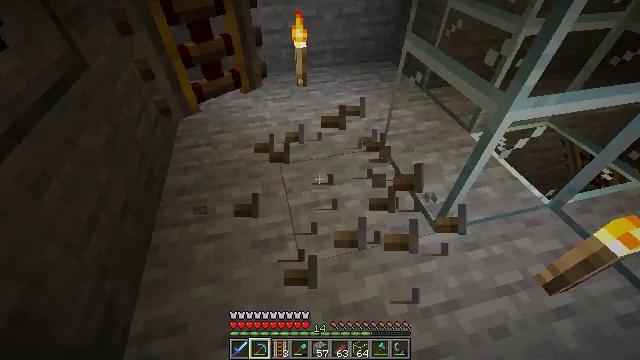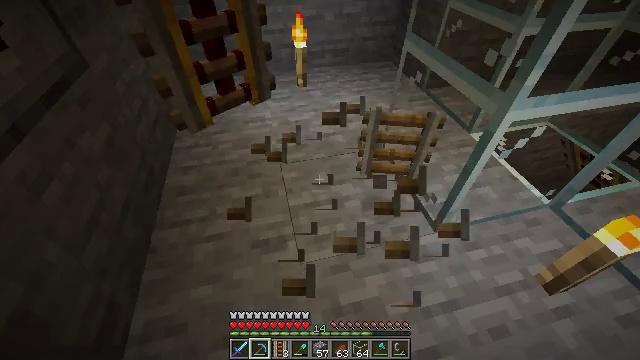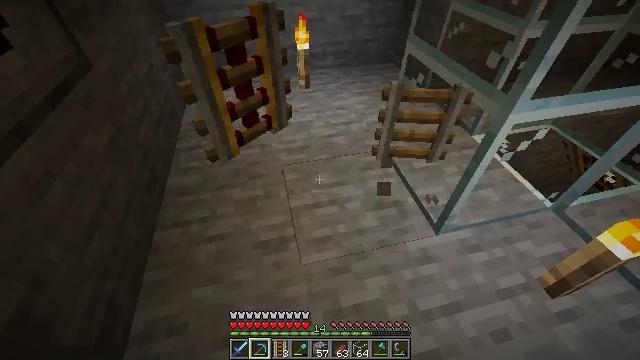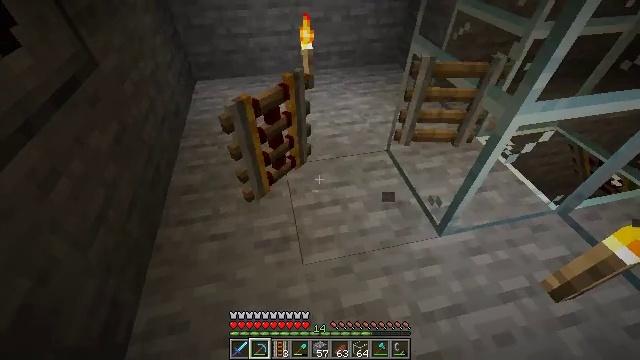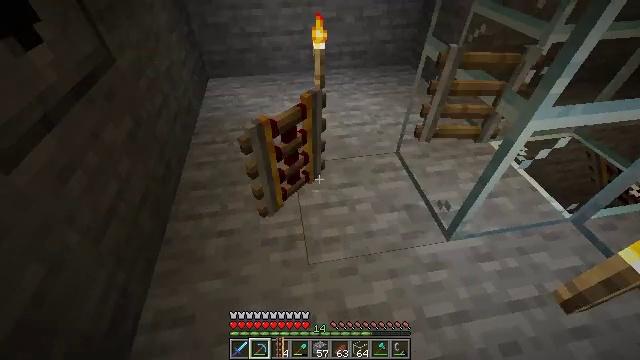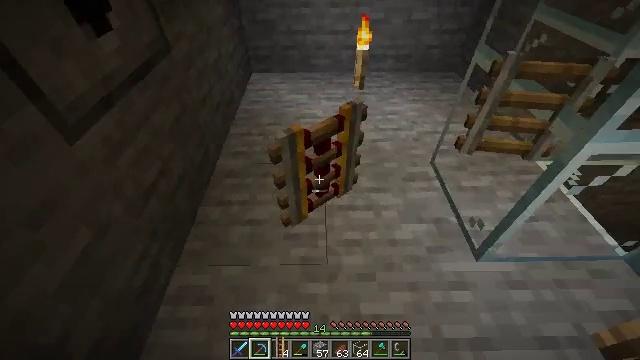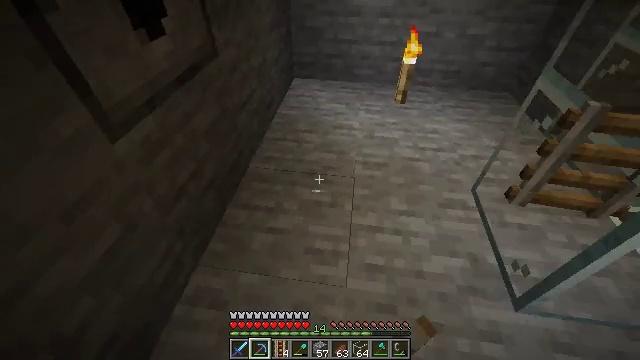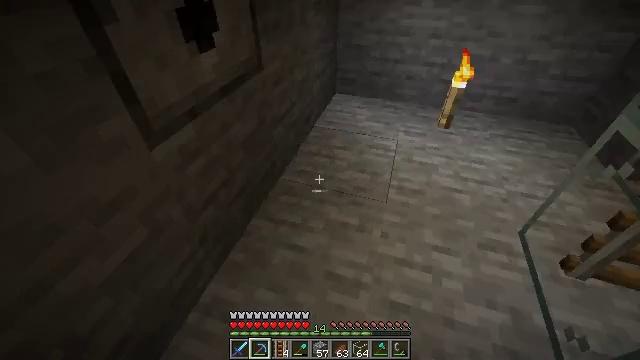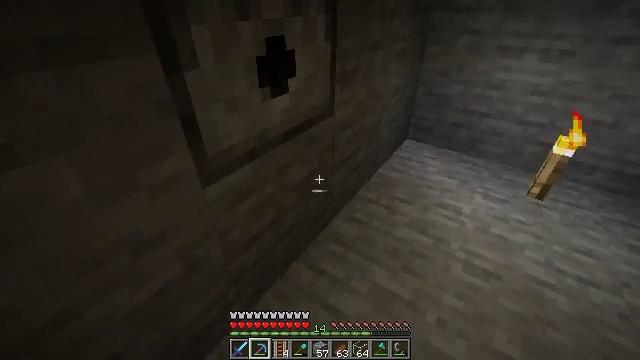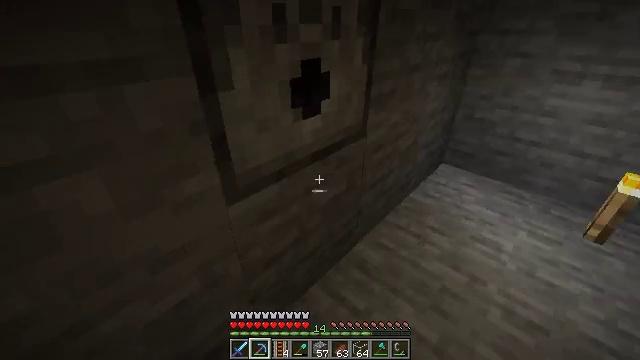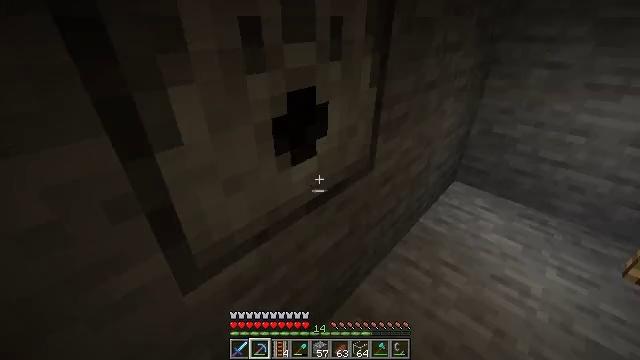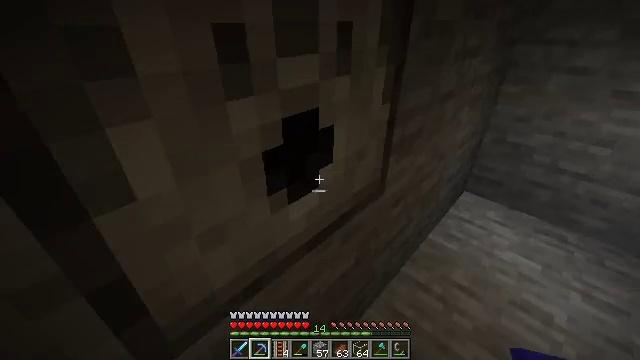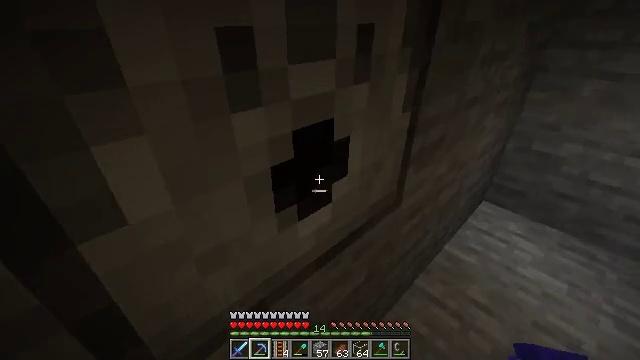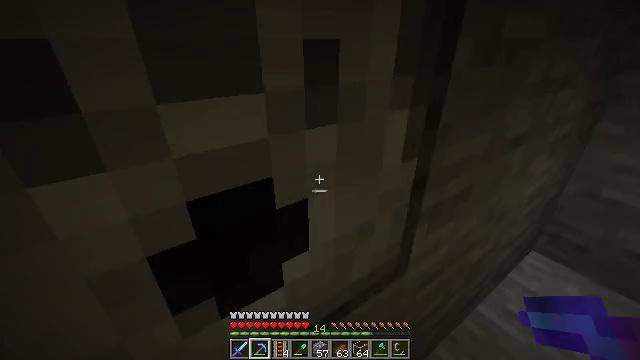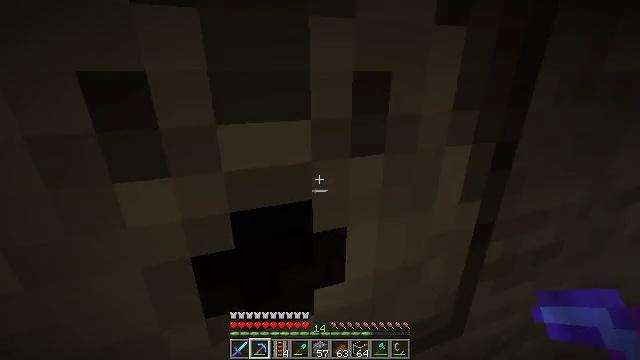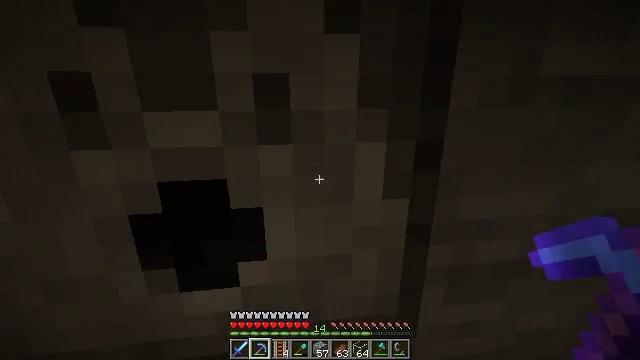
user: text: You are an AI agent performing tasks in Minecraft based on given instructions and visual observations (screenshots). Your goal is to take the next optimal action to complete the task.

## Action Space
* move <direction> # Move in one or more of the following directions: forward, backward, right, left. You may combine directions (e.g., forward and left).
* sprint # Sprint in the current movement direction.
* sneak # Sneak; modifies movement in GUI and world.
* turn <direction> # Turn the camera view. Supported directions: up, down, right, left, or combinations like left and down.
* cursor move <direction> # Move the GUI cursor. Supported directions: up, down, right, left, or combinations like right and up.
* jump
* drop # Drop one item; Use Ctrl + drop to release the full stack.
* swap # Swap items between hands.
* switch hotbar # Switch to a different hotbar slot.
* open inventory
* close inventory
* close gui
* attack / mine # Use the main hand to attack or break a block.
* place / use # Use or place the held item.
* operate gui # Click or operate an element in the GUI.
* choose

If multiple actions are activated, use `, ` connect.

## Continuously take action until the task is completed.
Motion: motion action
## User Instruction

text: Collect the dispenser for reuse.
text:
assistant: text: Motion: no_op
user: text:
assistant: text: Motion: no_op
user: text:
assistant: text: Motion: no_op
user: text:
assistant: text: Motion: turn left
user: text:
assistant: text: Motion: turn left
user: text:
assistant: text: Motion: move forward, turn left and up
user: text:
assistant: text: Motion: move forward, turn left and up
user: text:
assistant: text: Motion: move forward, turn left and up
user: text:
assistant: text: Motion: move forward, turn left and up
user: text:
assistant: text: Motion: move forward
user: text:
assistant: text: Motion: move forward
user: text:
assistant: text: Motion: move forward and move right, turn left
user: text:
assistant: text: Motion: move right, turn left and up
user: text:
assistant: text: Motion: move right, turn left and up
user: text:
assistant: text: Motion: move back, turn left and up
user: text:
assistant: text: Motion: move back, turn left and up
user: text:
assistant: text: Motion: move back, turn left and up
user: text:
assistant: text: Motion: move back, turn left and up
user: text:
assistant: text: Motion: move back, turn left and up
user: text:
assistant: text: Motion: turn up
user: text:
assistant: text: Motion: no_op
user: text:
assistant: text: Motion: move left, attack / mine
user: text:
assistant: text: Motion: move left, attack / mine
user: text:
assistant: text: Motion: move left, turn right and down, attack / mine
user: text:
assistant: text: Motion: turn right and down, attack / mine
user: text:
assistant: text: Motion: turn down, attack / mine
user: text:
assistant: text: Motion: turn right and down, attack / mine
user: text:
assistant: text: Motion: turn right and down, attack / mine
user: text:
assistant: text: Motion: turn right and down, attack / mine
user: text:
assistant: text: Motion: turn right and down, attack / mine